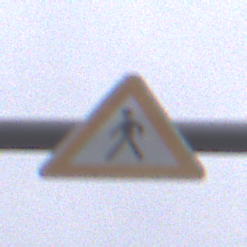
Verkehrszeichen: FussgaengerRechts
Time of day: Midday
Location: Outdoor (Urban)
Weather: Overcast
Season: NotSpecified
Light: Natural